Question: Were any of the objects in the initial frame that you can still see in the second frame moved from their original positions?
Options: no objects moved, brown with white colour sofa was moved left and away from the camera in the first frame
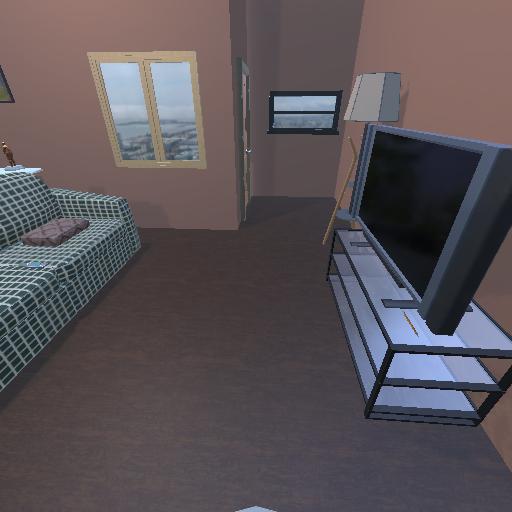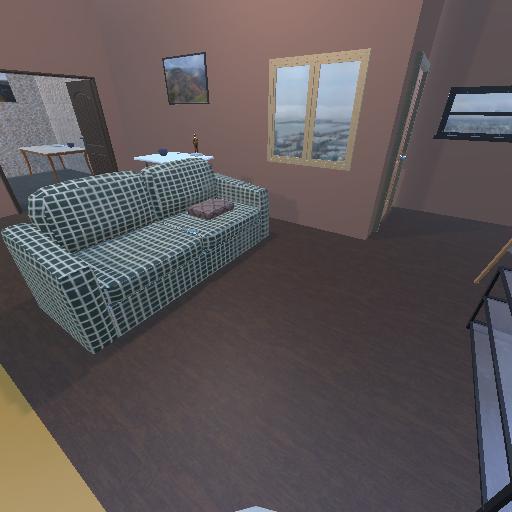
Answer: no objects moved